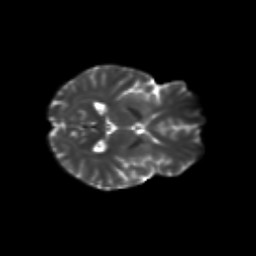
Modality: T2w
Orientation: axial
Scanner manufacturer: siemens
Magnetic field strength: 3 T
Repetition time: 9.2 s
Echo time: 0.084 s